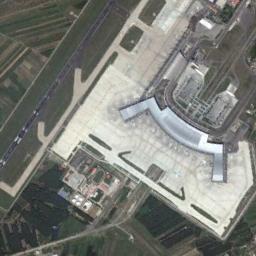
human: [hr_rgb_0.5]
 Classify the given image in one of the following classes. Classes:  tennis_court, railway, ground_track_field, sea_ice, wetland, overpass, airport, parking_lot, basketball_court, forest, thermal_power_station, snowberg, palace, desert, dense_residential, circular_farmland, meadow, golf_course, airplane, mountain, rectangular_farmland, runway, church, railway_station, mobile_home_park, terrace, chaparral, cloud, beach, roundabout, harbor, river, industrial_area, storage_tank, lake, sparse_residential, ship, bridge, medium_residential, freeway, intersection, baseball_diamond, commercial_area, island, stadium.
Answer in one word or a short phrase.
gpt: airport